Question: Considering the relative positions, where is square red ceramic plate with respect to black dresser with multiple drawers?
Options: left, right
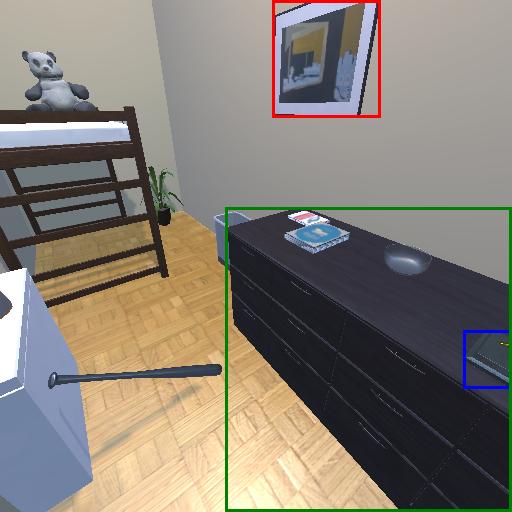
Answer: left